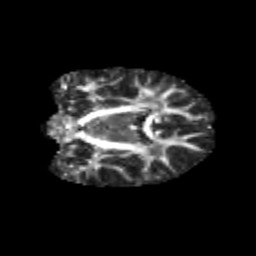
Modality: FA
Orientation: coronal
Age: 10
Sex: female
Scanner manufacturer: siemens
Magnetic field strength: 3 T
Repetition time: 3.8 s
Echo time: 0.07 s